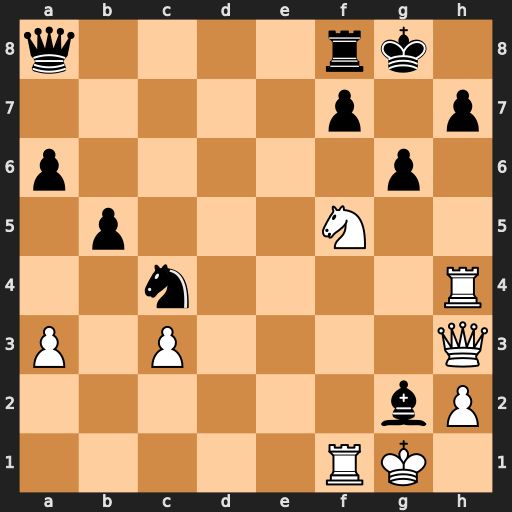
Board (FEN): q4rk1/5p1p/p5p1/1p3N2/2n4R/P1P4Q/6bP/5RK1
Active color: w
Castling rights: -
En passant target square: -
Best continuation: Ne7+ Kg7 Rxh7#